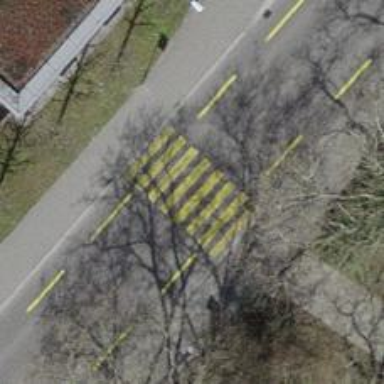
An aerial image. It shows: Marked crossing on the road.